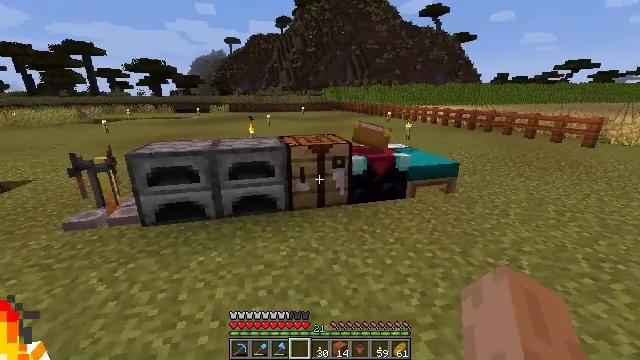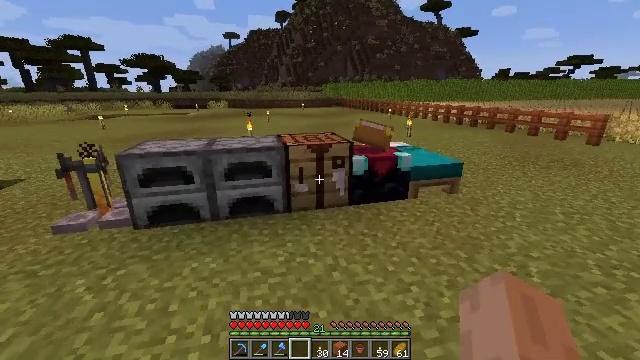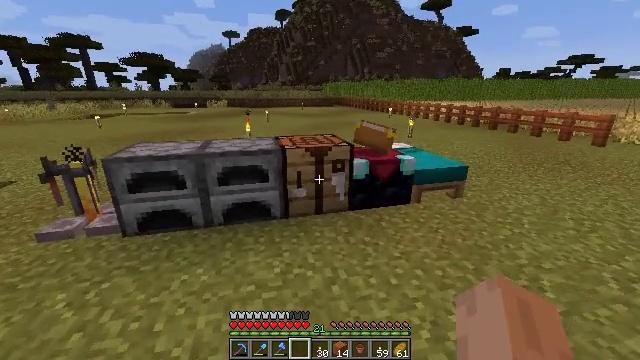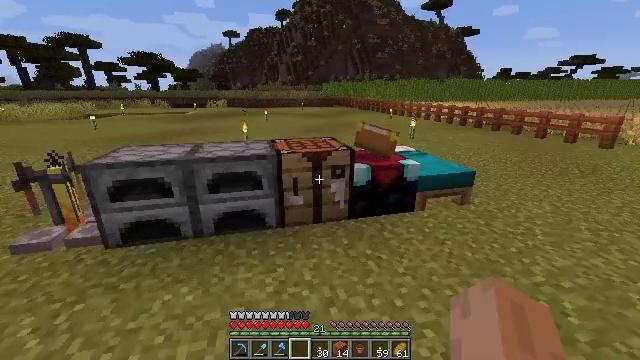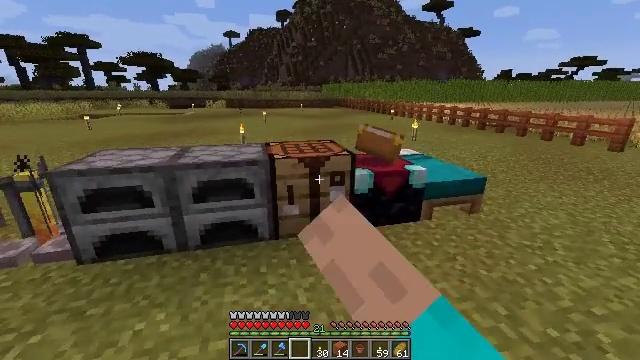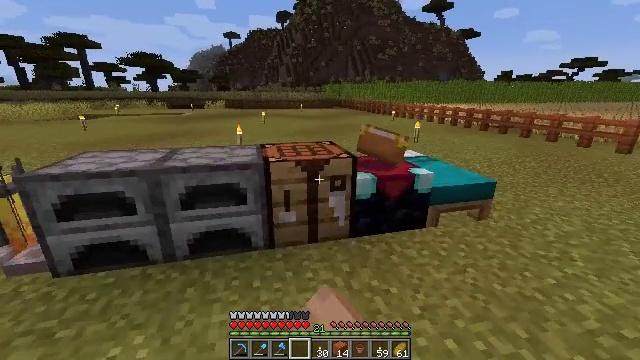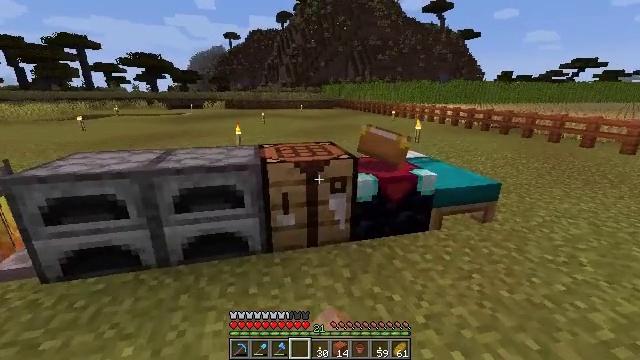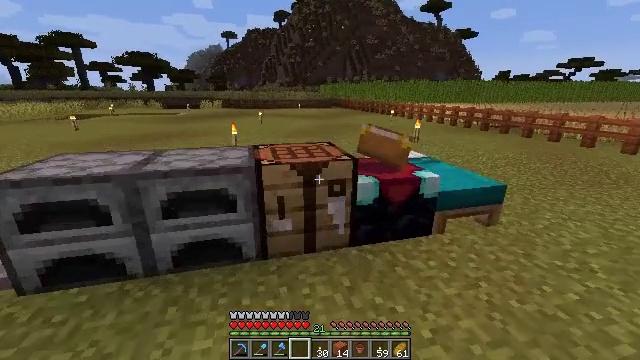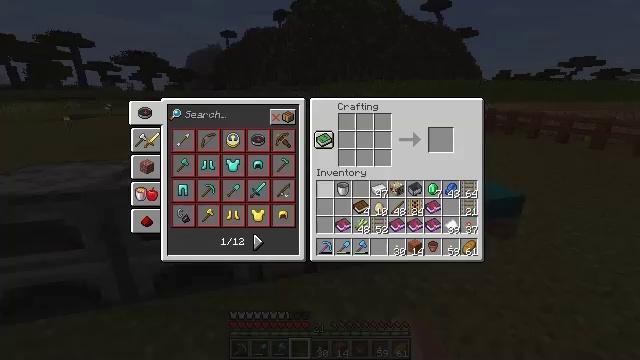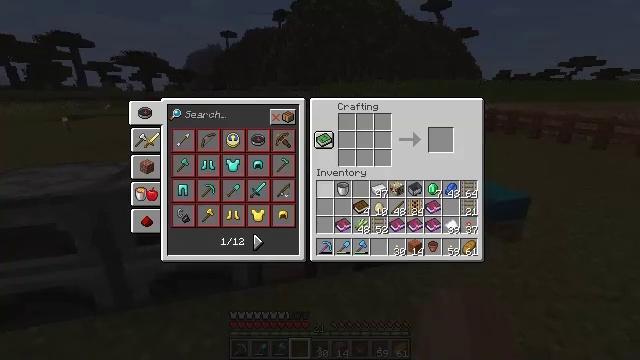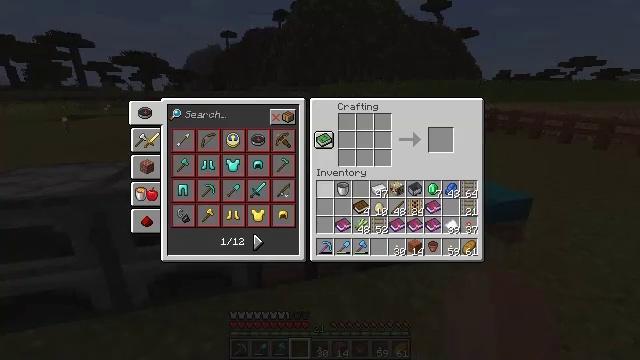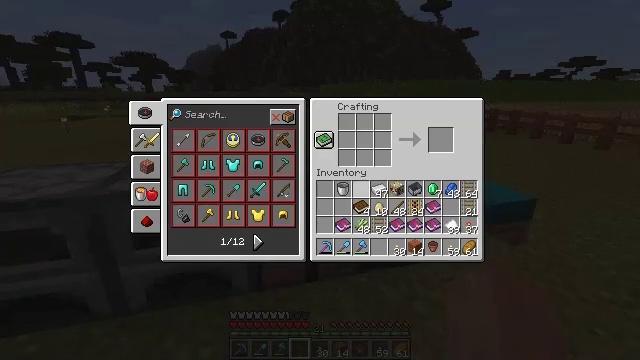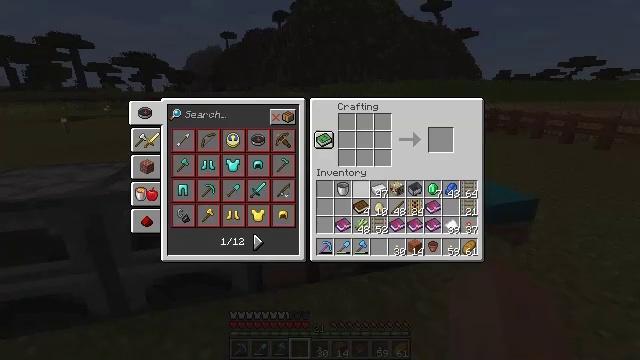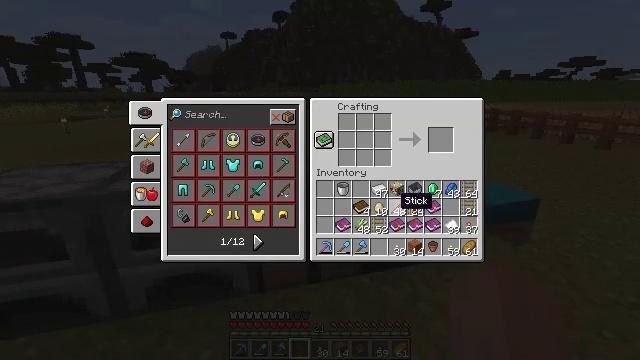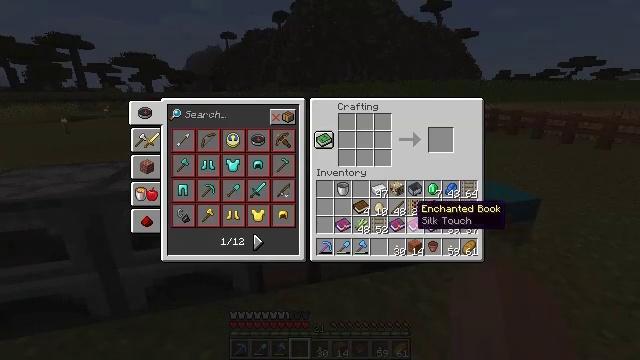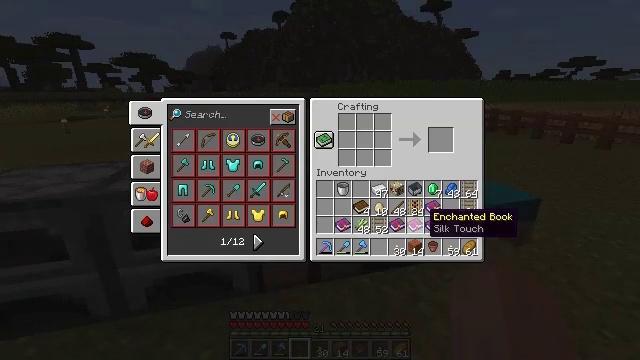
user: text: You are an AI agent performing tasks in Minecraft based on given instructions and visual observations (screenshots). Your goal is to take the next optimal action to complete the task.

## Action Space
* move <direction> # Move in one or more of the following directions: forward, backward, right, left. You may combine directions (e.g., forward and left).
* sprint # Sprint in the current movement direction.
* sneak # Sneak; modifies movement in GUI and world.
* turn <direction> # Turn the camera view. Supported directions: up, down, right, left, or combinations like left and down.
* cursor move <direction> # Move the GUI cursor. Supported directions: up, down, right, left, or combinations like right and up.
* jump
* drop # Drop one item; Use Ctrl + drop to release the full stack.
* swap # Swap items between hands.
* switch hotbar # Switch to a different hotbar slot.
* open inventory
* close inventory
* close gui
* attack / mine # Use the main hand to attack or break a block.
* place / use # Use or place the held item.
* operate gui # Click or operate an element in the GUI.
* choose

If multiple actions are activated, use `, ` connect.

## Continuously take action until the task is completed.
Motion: motion action
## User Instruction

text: Use acacia planks to craft an acacia sign.
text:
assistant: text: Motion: move forward
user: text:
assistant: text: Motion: move forward
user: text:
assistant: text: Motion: move forward, use / place
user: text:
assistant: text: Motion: move forward, use / place
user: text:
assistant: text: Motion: move forward, use / place
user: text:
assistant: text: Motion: move forward
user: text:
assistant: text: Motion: move forward
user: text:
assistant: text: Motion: move forward
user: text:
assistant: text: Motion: move forward
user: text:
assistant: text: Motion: move forward
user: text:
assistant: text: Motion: cursor move right and down
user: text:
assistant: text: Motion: cursor move right and down
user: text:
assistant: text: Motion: cursor move right and down
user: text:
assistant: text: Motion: cursor move right and down
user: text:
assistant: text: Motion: cursor move right and down
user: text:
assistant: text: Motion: no_op
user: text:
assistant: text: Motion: no_op
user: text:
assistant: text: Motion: no_op
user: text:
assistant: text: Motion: no_op
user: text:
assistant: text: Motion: no_op
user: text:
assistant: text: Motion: no_op
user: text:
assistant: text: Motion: no_op
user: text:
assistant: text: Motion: cursor move right
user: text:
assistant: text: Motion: no_op
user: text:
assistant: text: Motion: no_op
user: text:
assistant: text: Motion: no_op
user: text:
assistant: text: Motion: cursor move left
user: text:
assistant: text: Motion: cursor move left
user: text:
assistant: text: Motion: no_op
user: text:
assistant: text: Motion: no_op